Here is a 2-D grayscale rendering of raw bearing vibration samples (signal-to-image). Diagnose the bearing from this image, choosing from: normal, inner_race, outer_race, ball.
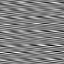
Answer: outer_race